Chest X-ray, AP view. Patient: 54 years old, sex M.
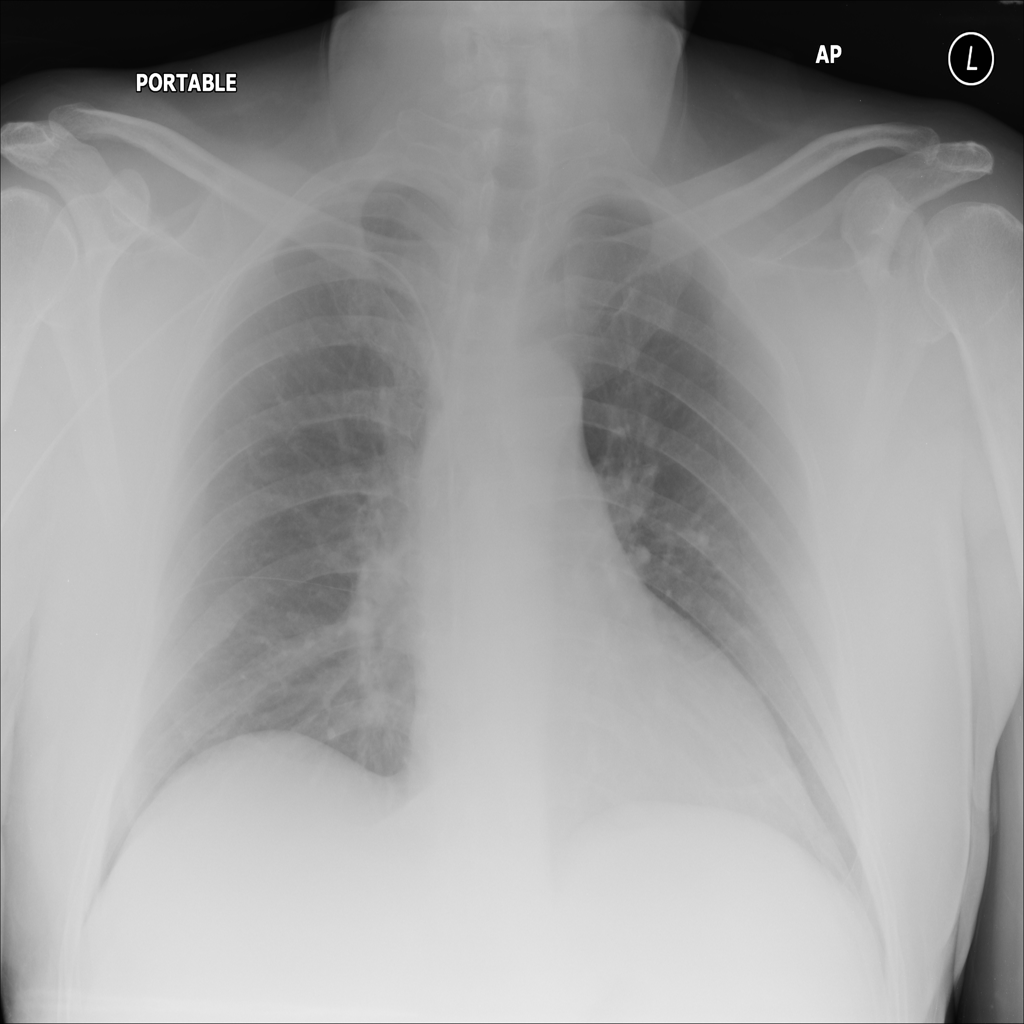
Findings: No Finding